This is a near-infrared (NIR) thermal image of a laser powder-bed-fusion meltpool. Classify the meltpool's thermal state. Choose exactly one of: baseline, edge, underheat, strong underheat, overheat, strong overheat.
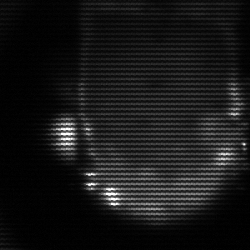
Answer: baseline